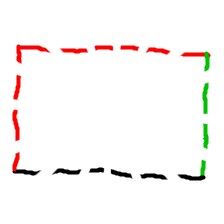
Shape: rectangle